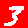
Digit: 3